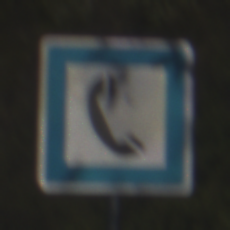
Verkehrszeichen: Fernsprecher
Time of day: MorningAfternoon
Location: Outdoor (RoadRail)
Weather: PartlyCloudy
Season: NotSpecified
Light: Natural